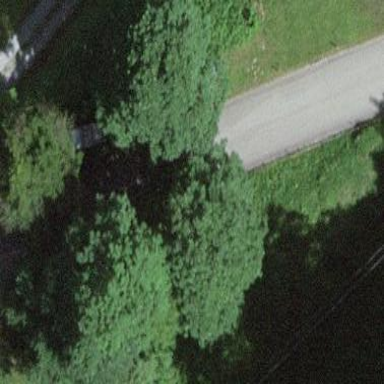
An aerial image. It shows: Forest with mixed types of leaves.